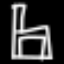
Label: chair